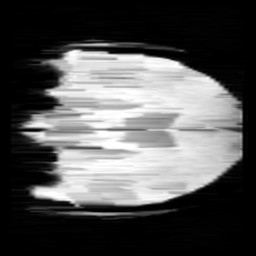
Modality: minIP
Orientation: coronal
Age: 10
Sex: female
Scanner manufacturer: siemens
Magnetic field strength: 3 T
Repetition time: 0.027 s
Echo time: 0.02 s